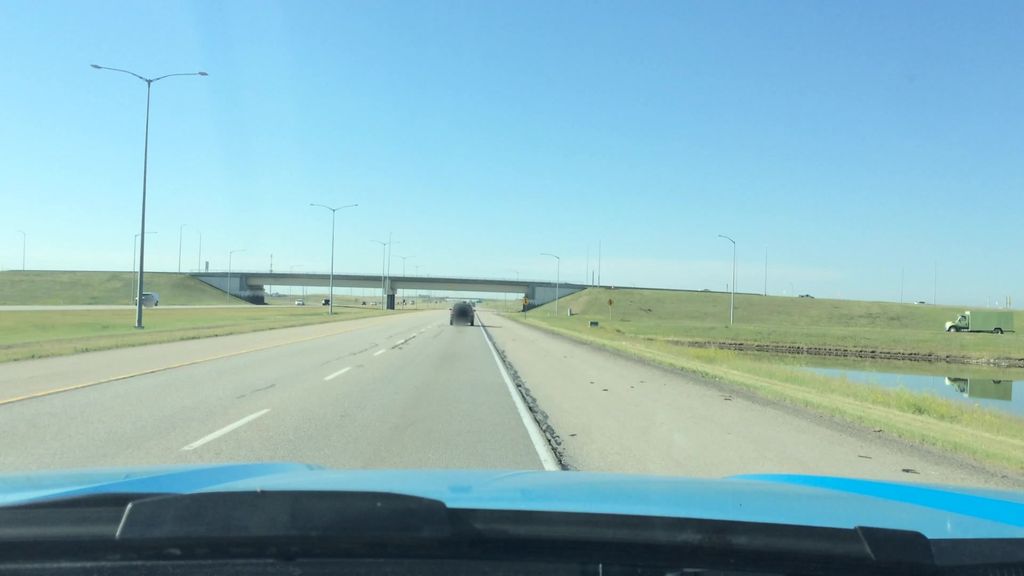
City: calgary